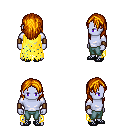
a pixel art fantasy rpg character, male body template, dark elf, purple skin, yellow tattered cape, teal pants, dark blonde long hairstyle, leather bracers, ghillies, four views (front, back, left, right), 2x2 character sprite sheet, small pixel art, hard edges, no anti-aliasing